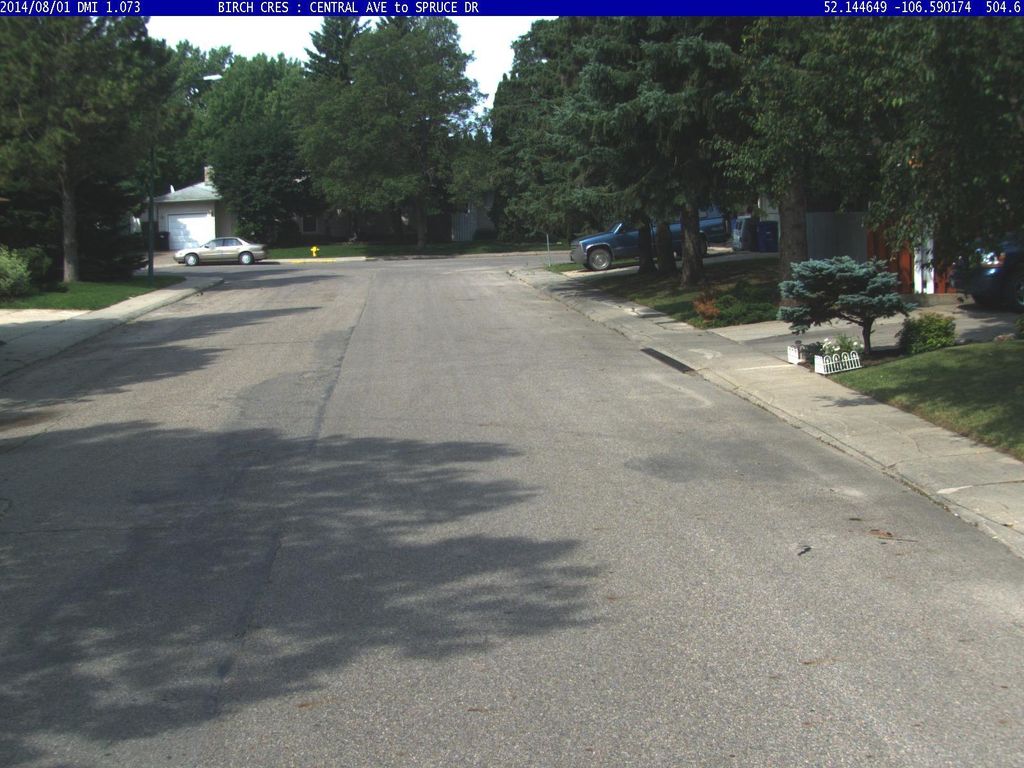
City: saskatoon